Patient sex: M
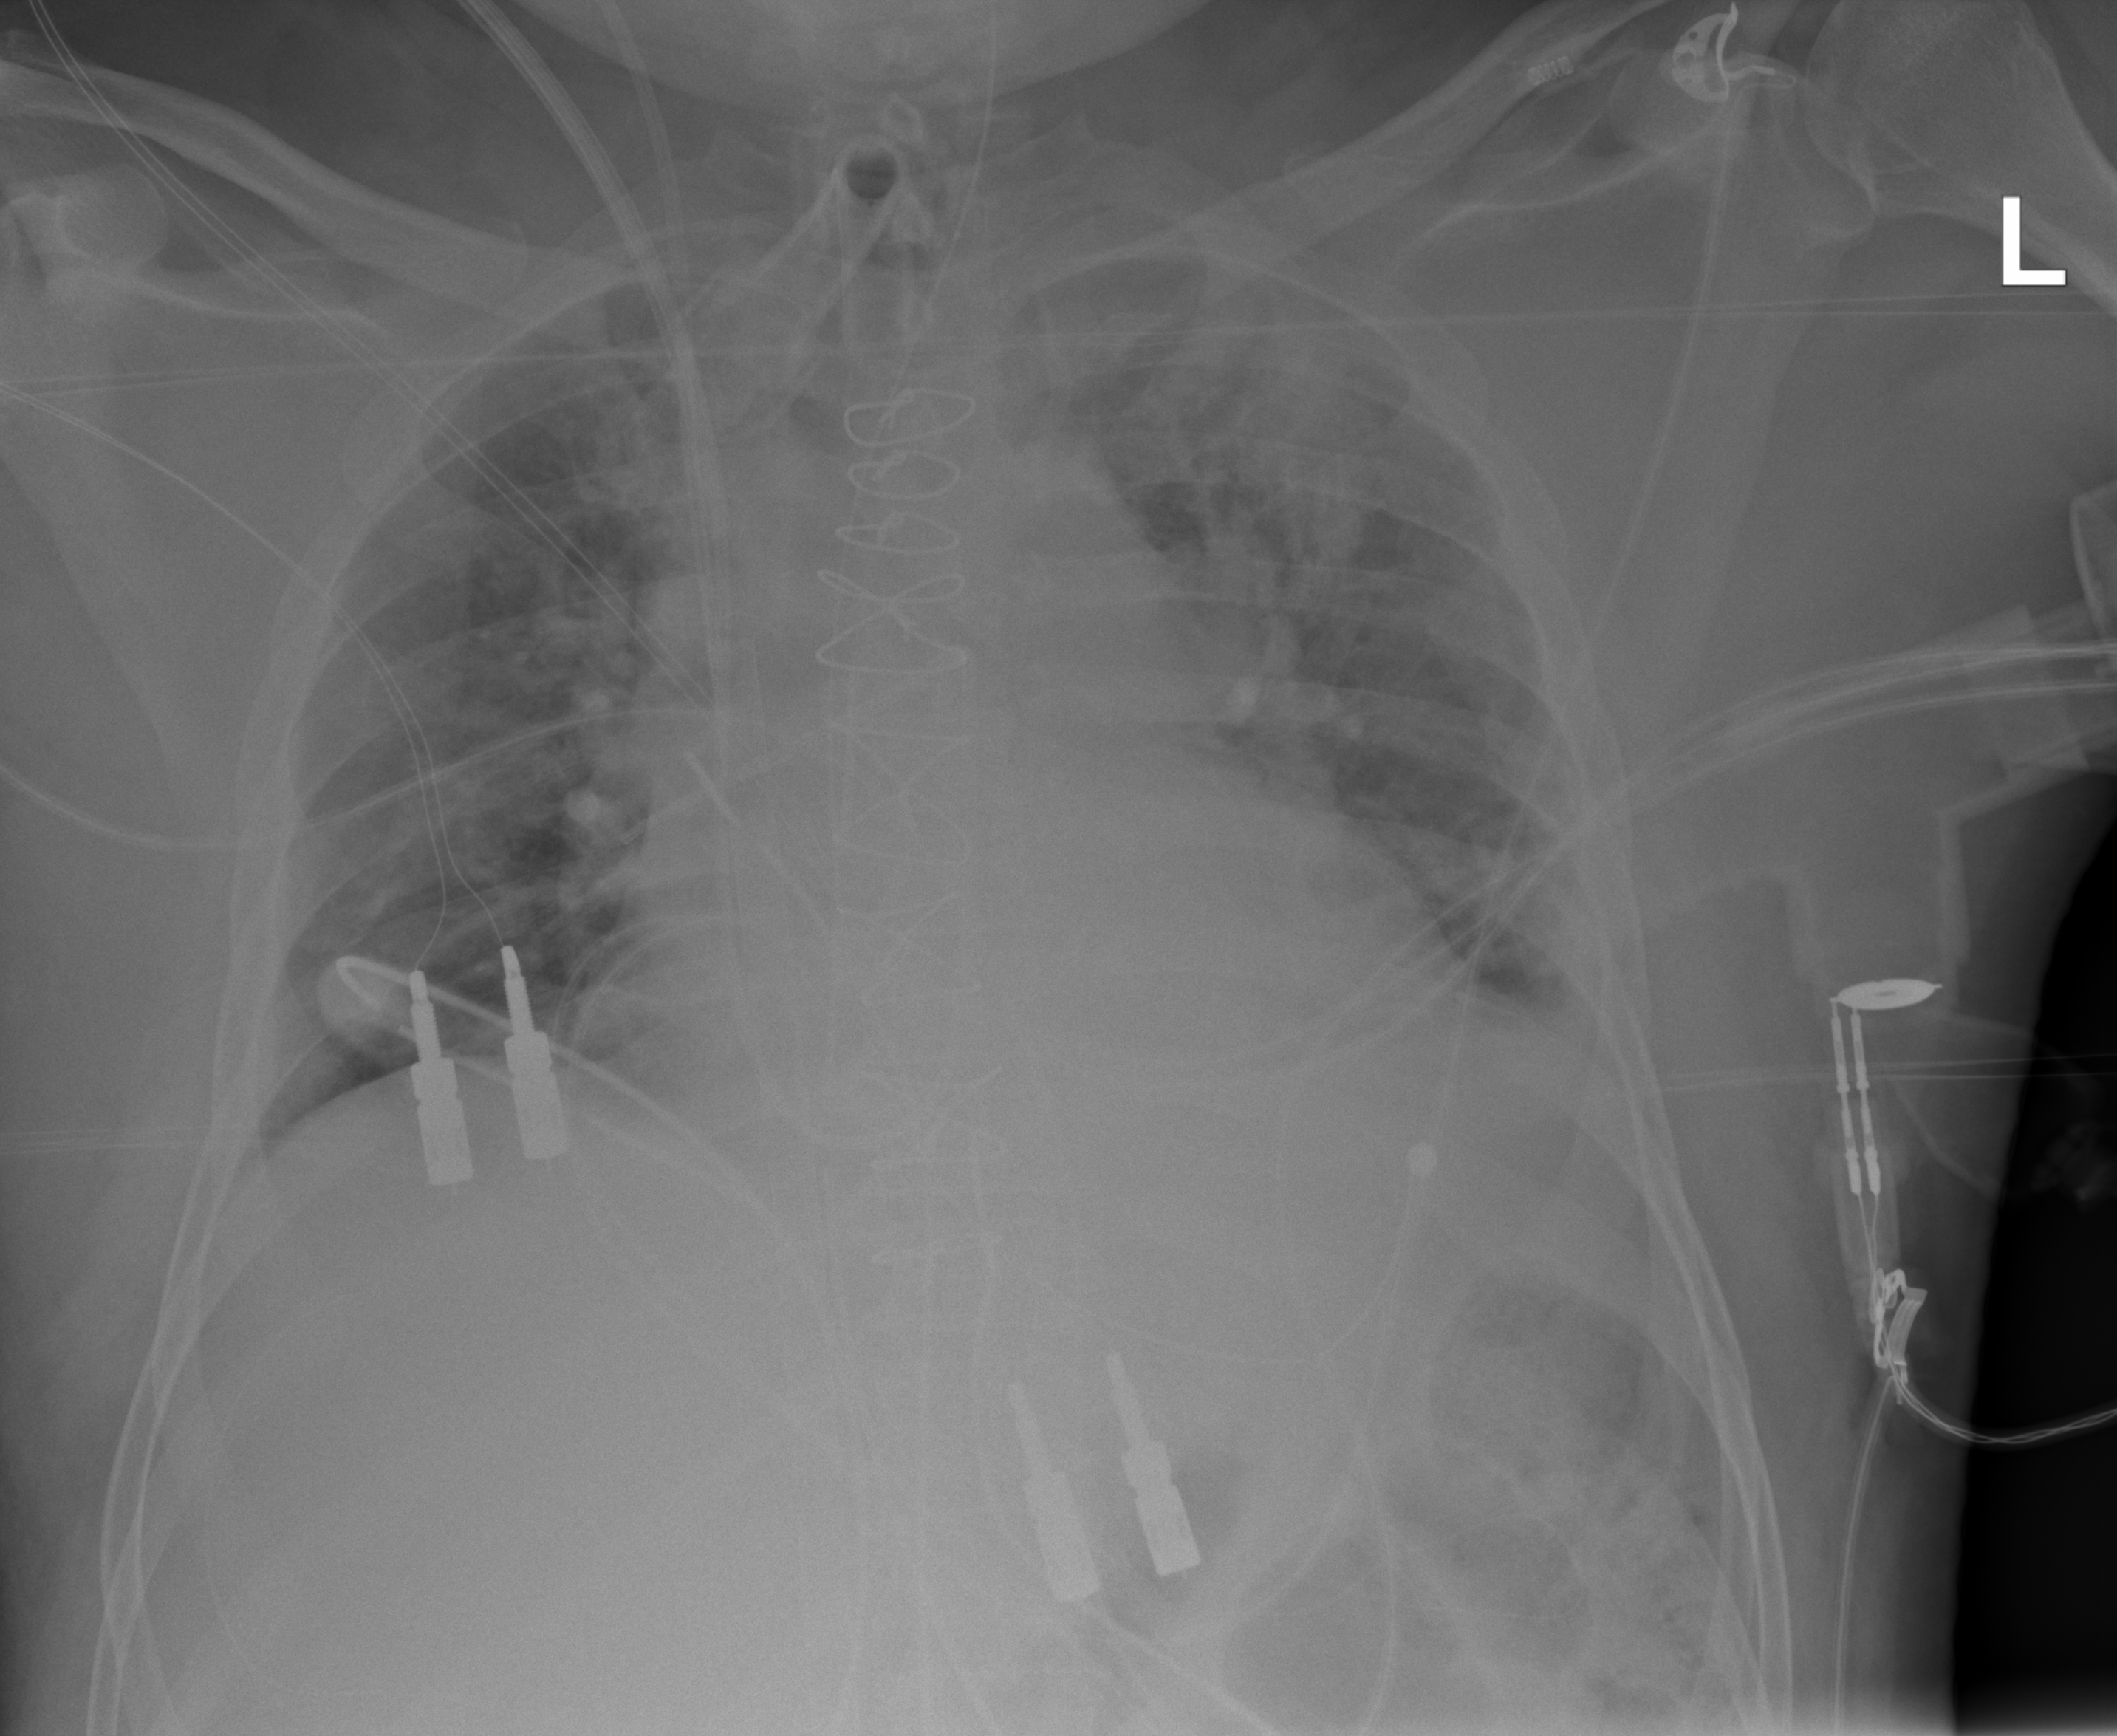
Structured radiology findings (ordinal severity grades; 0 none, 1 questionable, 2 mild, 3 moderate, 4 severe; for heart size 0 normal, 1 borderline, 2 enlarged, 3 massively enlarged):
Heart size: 2
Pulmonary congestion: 2
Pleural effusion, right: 0
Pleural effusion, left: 2
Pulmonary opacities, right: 2
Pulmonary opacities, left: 3
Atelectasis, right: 2
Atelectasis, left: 2